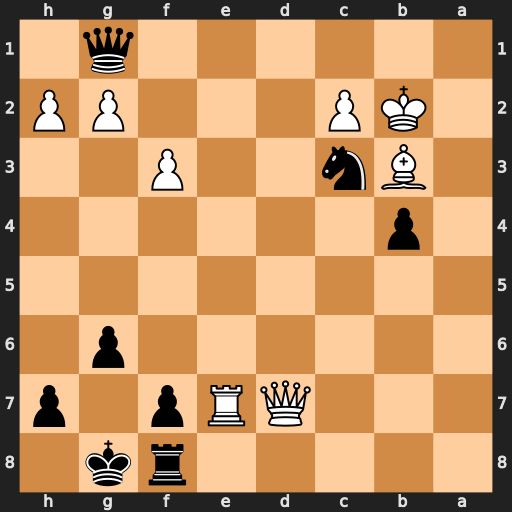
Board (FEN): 5rk1/3QRp1p/6p1/8/1p6/1Bn2P2/1KP3PP/6q1
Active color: b
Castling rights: -
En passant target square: -
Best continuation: Qb1#